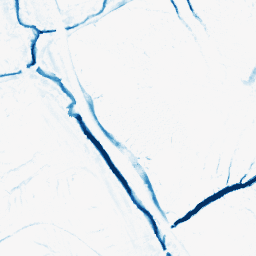
Category: morphological
Decomposition family: morphological
Decomposition parameters: operation: closing
size: 5
Upsampling method: lanczos
Upsampling parameters: scale: 8
Upsampling scale: 8